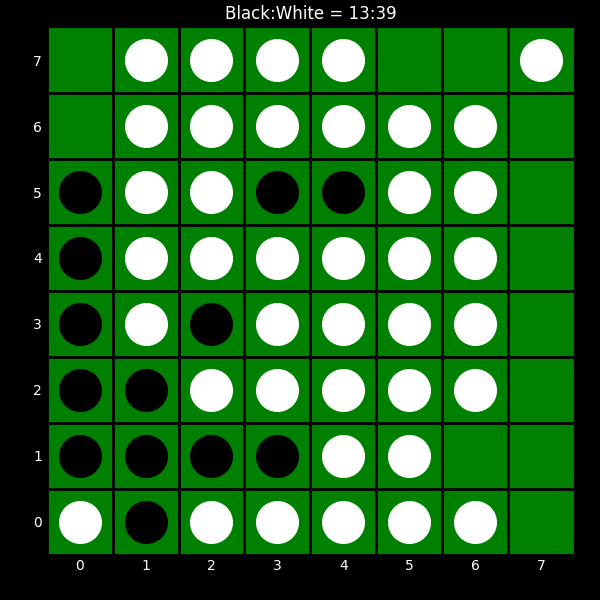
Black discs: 13
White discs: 39